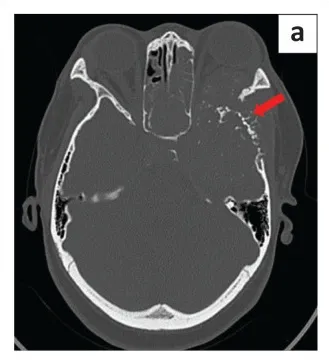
Bone window.
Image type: radiology (ct)